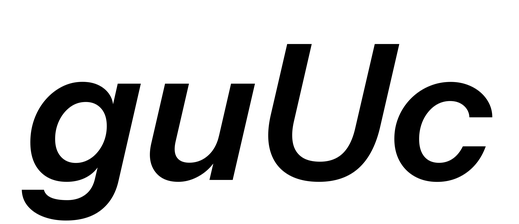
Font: InstrumentSans-Italic_SemiBold_Italic